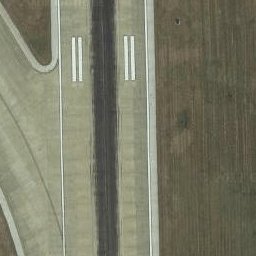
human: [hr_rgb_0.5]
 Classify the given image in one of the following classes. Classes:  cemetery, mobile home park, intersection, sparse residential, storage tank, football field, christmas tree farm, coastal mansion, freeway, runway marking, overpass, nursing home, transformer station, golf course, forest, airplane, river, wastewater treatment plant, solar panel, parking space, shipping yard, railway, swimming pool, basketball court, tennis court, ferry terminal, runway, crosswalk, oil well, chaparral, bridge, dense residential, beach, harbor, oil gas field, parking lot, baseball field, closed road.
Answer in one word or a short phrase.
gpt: runway